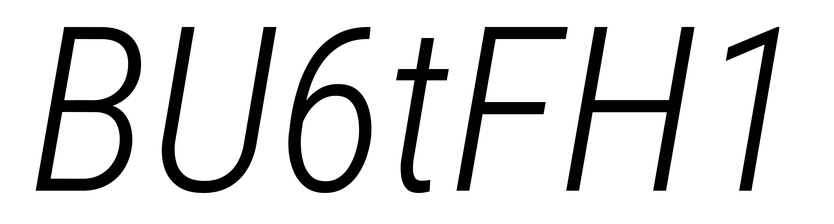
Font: Roboto-Italic_Condensed_Light_Italic